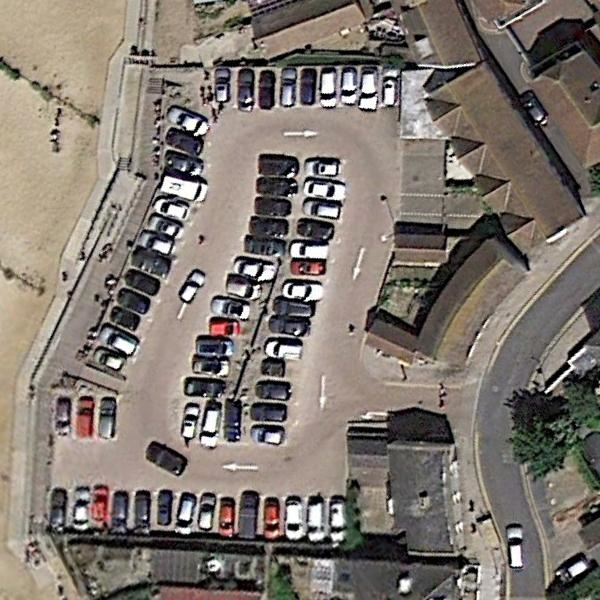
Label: Parking